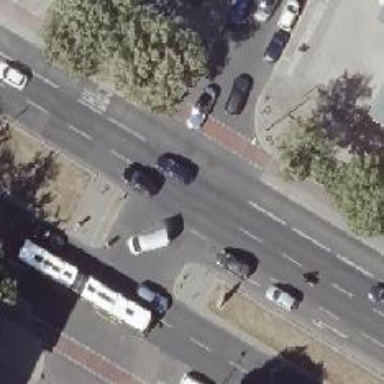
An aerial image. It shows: Secondary road with asphalt surface. It has cycle track on the right side and parking lane on the right side.